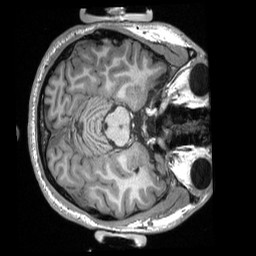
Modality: T1w
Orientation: axial
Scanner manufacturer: siemens
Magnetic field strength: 3 T
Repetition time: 2.3 s
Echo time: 0.00308 s